Aerial crown-view tile of a tropical tree (Barro Colorado Island, Panama), acquired 20240918:
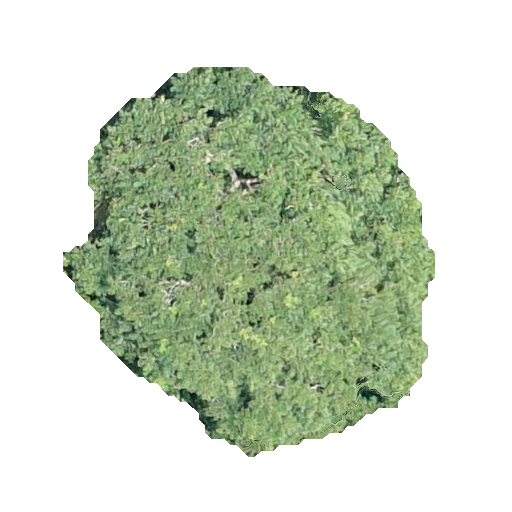
Species: Jacaranda copaia
GBIF accepted scientific name: Jacaranda copaia
Crown area: 161.55 m²